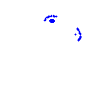
Particle: electron